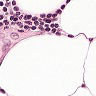
Metastatic tissue present: no